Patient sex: F
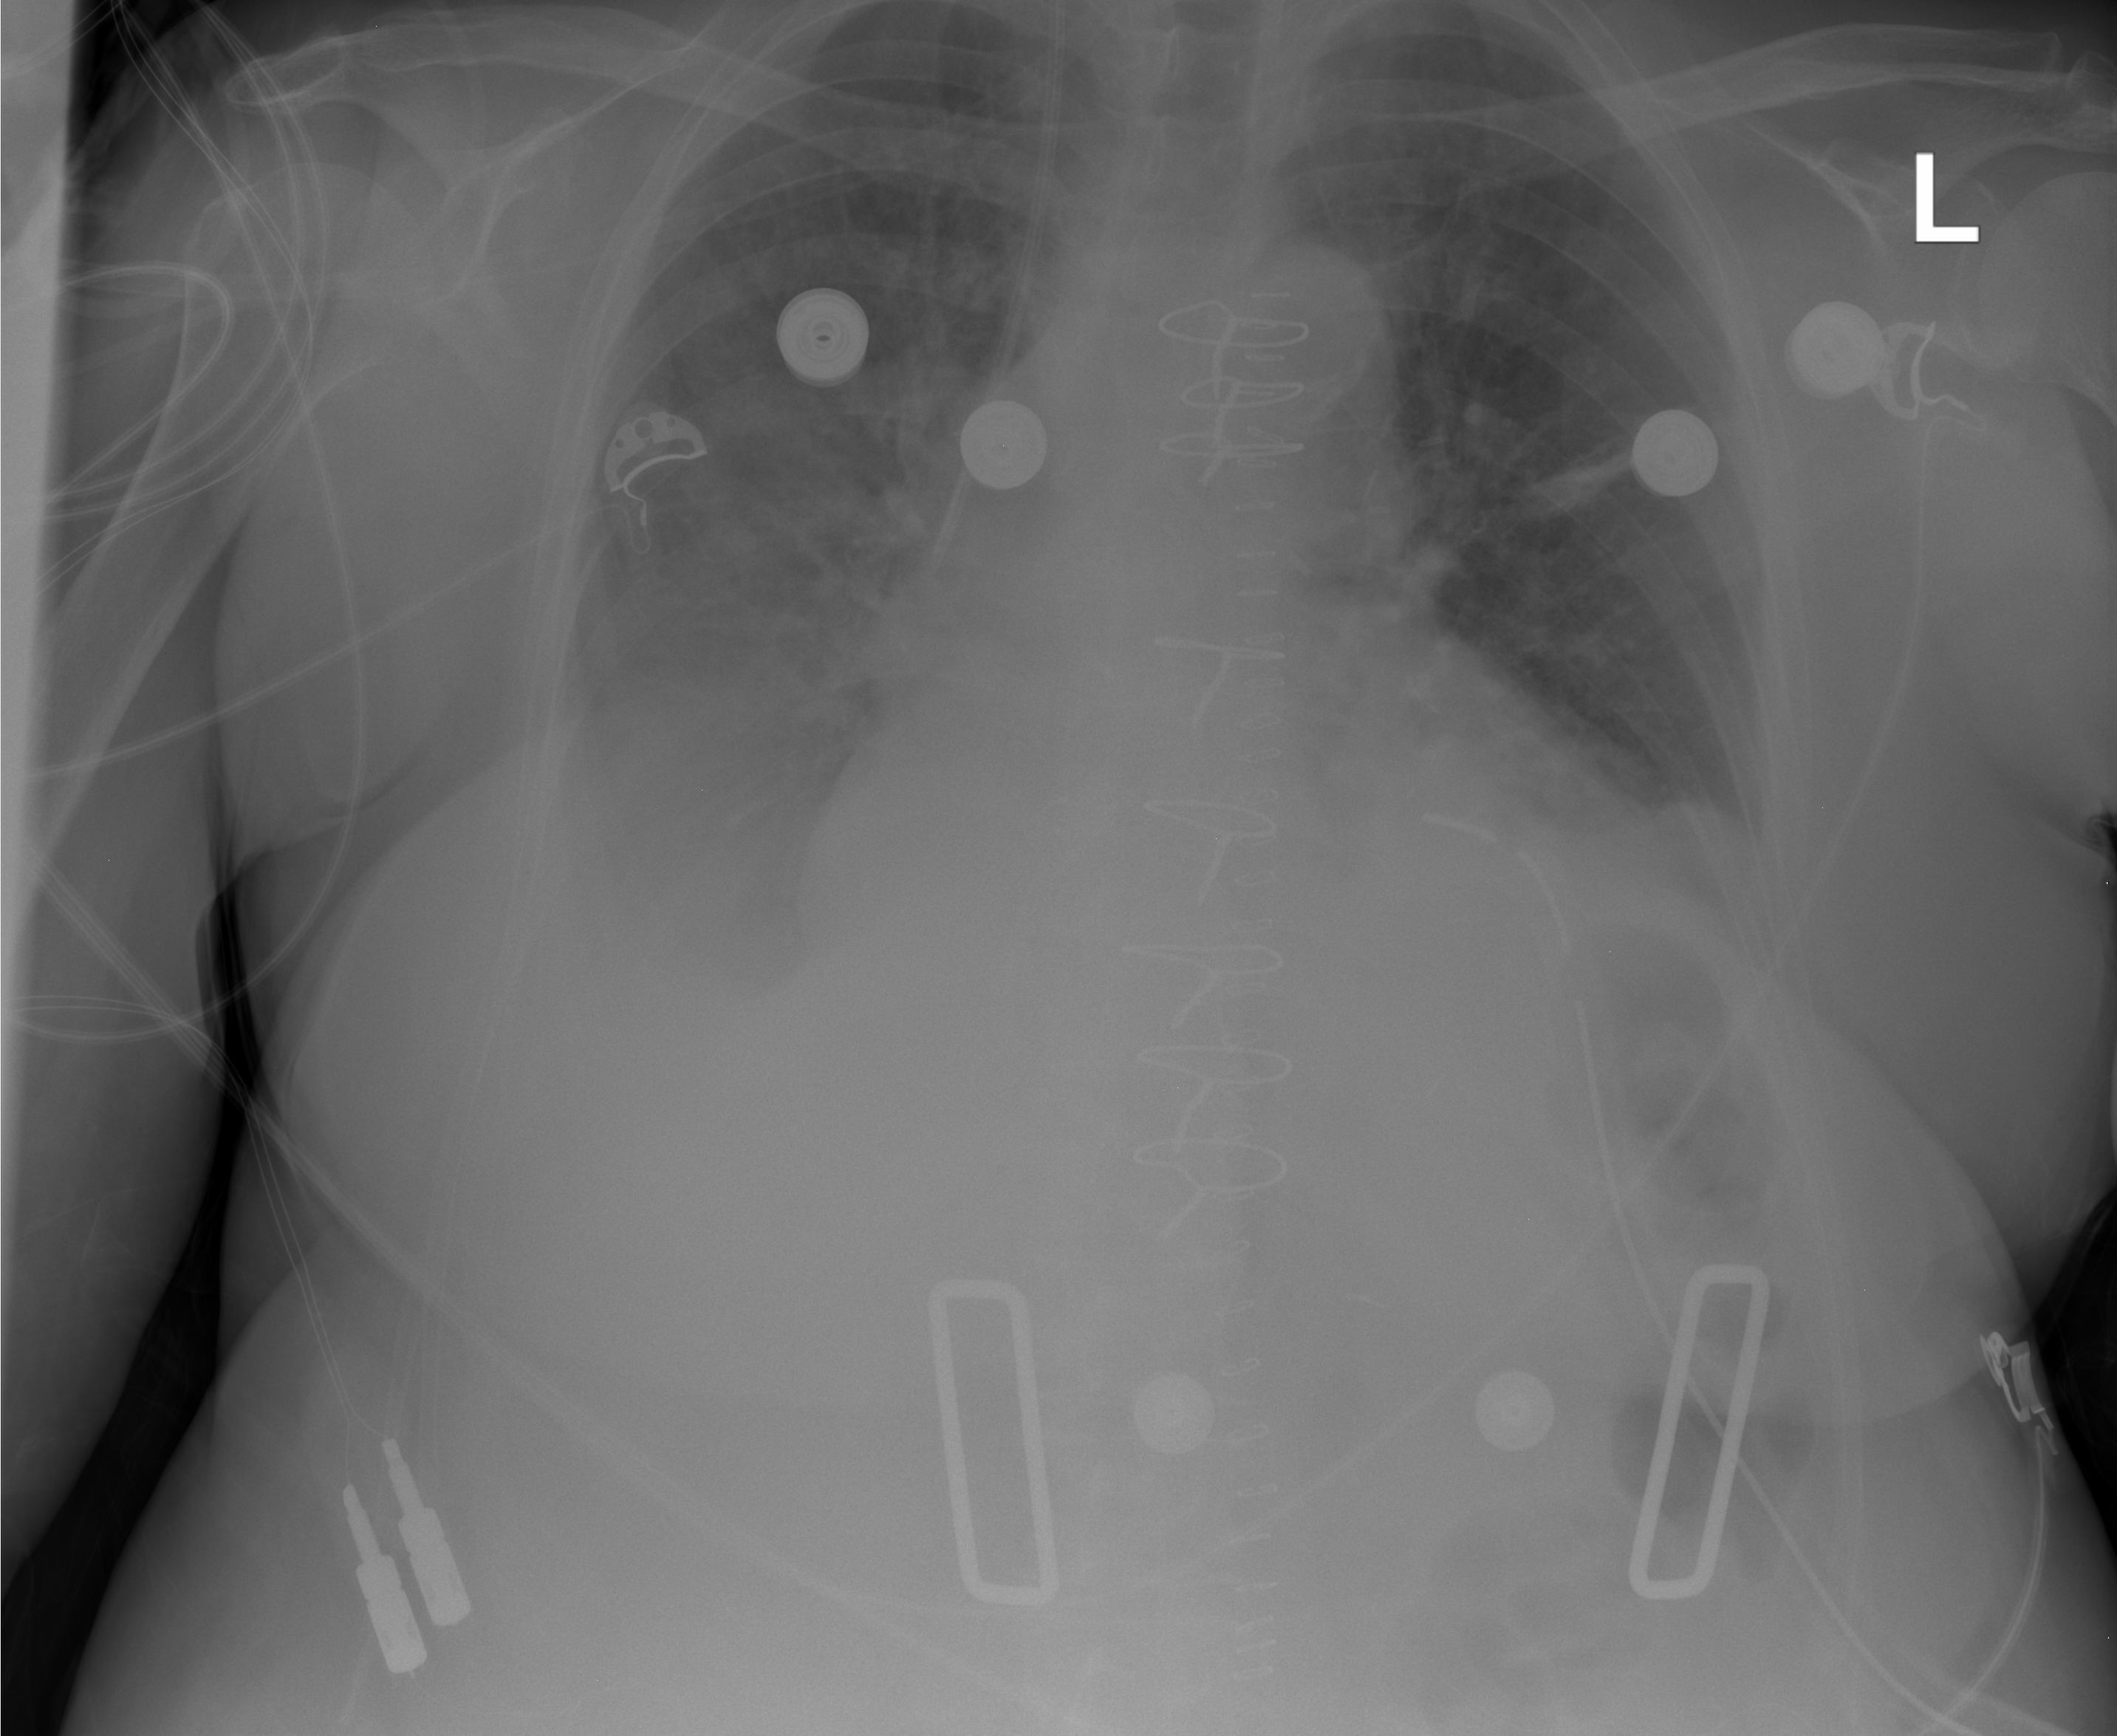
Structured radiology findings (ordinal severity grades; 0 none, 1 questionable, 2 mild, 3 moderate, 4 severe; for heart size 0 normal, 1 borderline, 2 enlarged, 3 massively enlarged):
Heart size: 2
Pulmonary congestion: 0
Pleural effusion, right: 2
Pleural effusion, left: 2
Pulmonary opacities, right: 0
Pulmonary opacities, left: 0
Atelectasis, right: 2
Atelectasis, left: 2